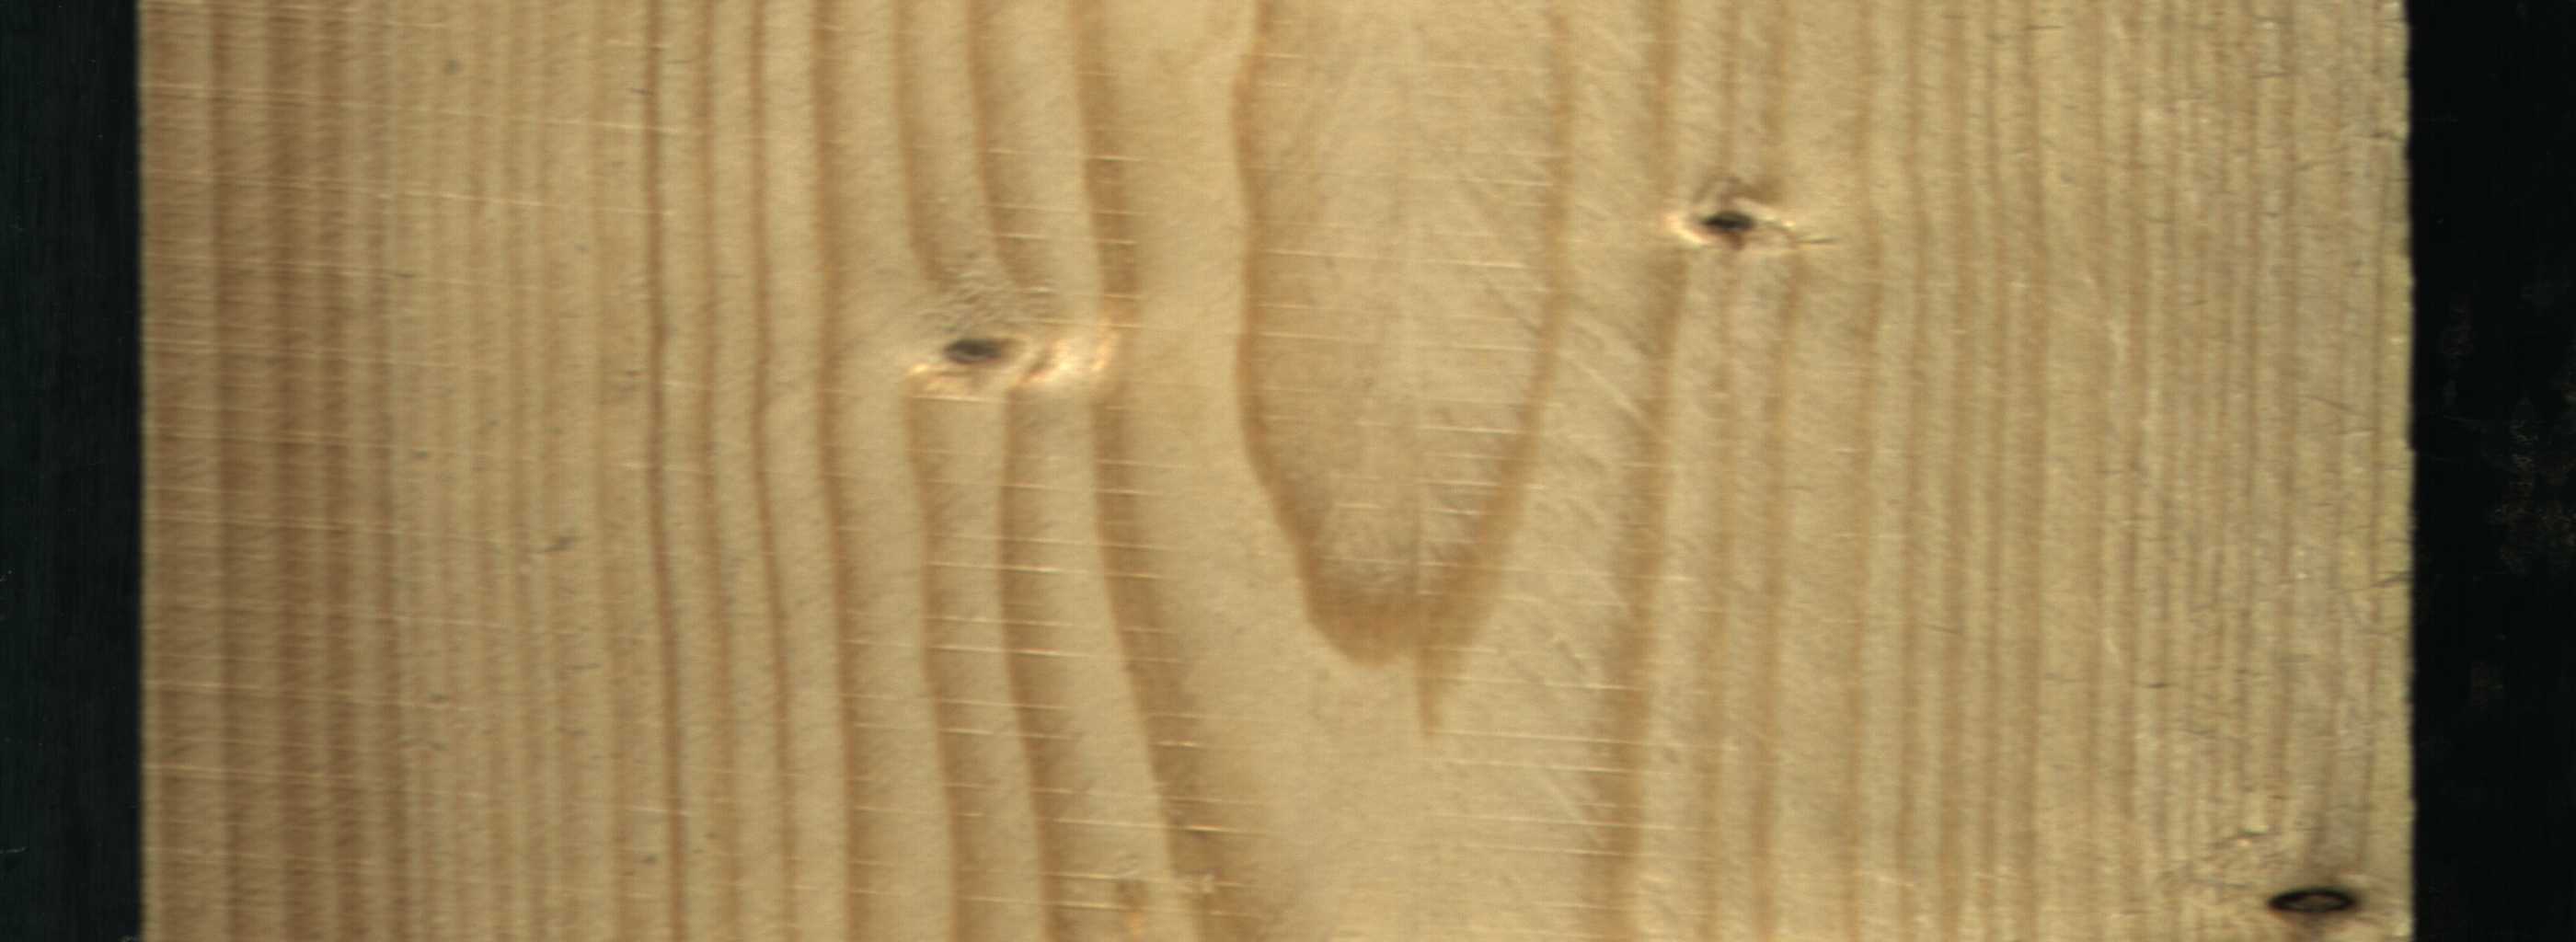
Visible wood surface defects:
Dead_Knot
Live_Knot
Live_Knot